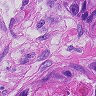
Metastatic tissue present: yes